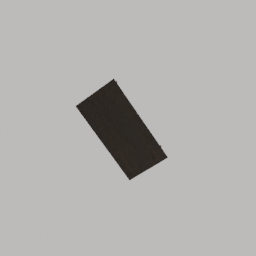
Label: furniture